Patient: sex M, age 61
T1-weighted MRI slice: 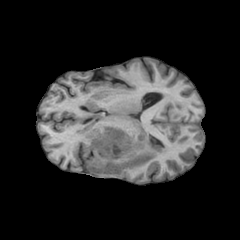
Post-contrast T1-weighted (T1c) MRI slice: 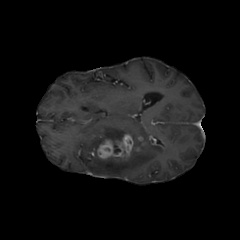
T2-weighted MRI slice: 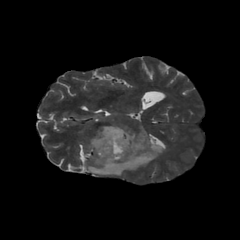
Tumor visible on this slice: yes
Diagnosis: Glioblastoma, IDH-wildtype
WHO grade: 4